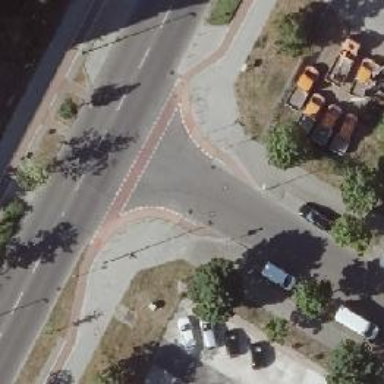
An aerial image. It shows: Residential road with asphalt surface and separate sidewalk.